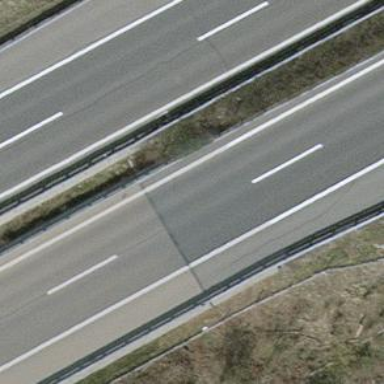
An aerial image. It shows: Motorway bridge with asphalt surface.